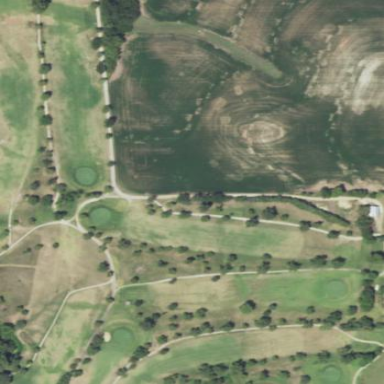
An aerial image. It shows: Shelter near the toilets on golf course.